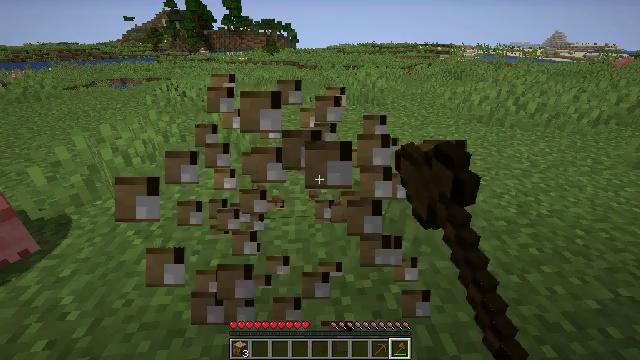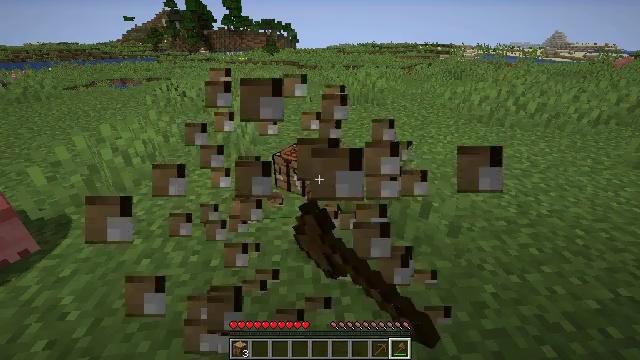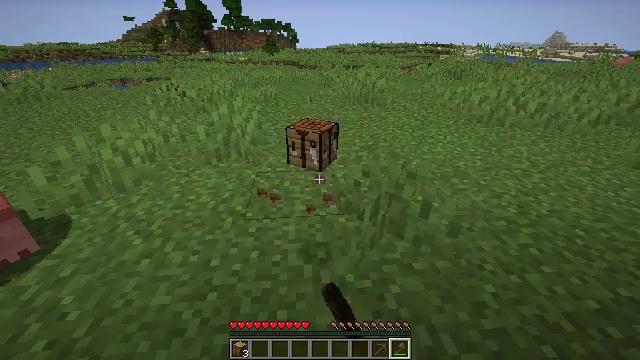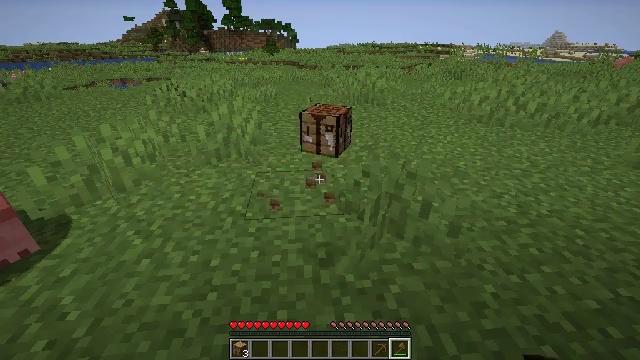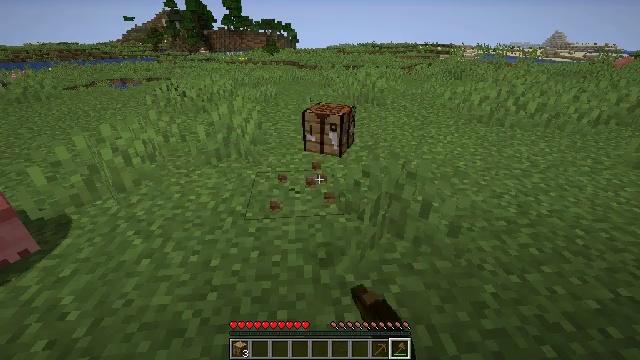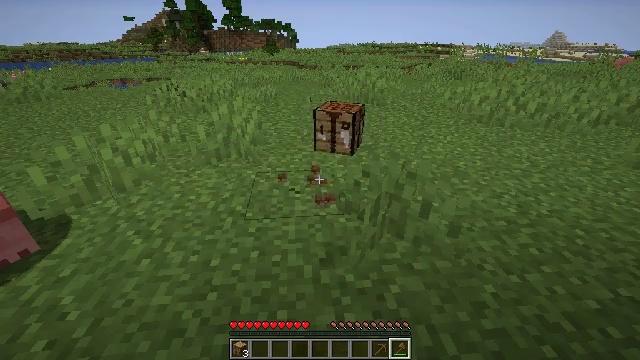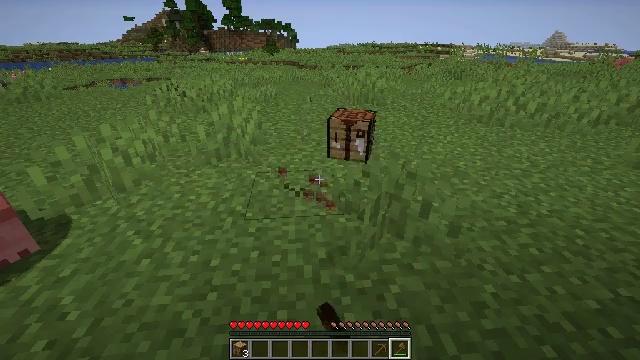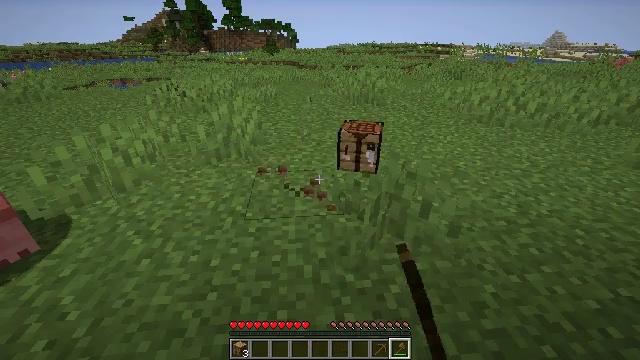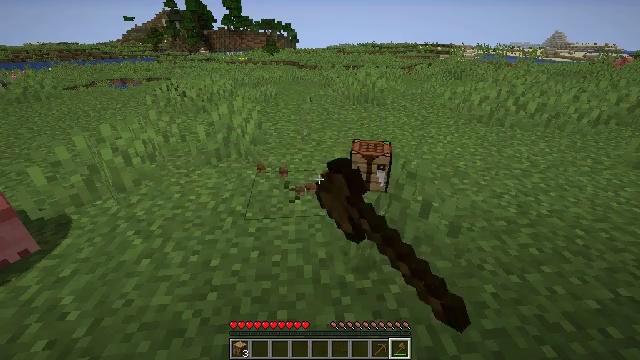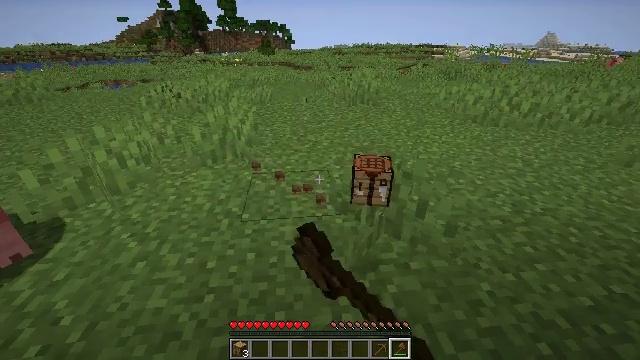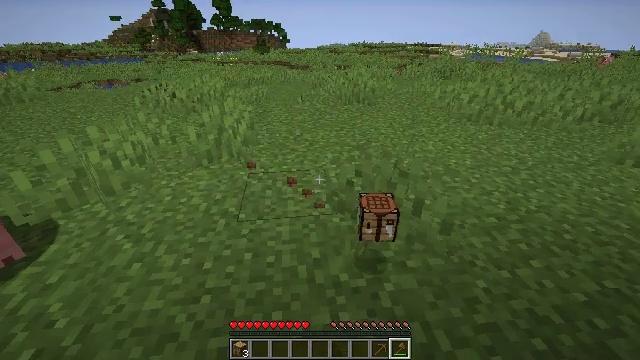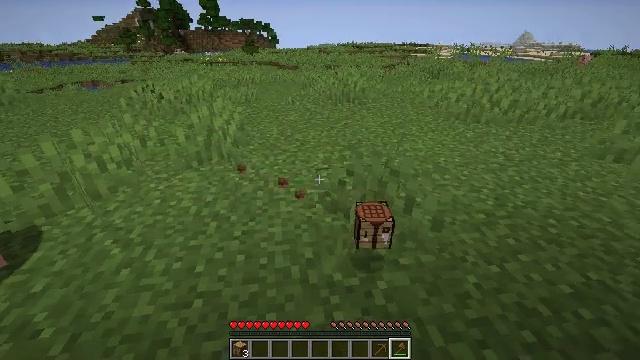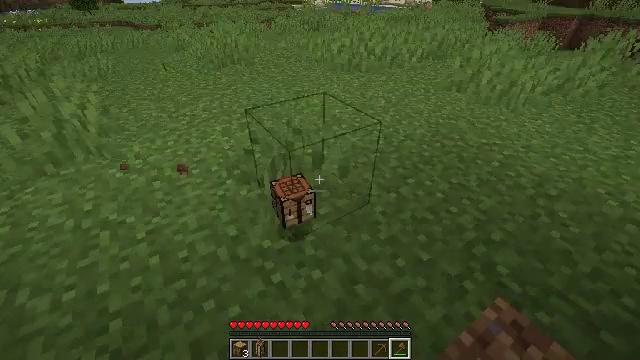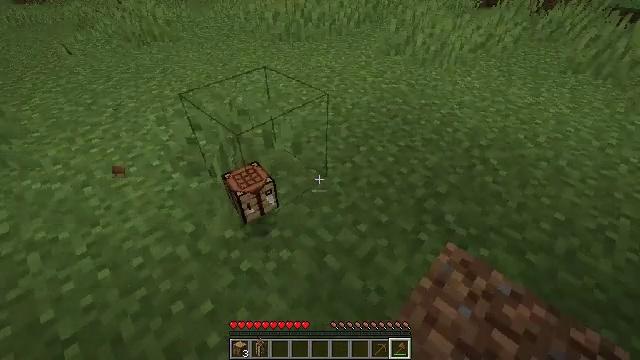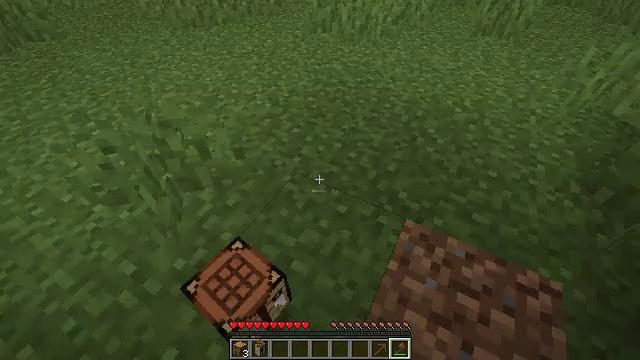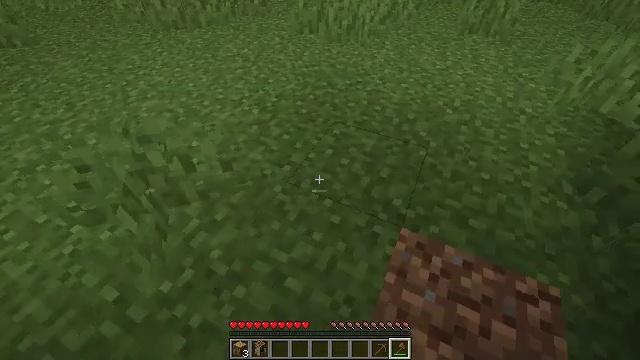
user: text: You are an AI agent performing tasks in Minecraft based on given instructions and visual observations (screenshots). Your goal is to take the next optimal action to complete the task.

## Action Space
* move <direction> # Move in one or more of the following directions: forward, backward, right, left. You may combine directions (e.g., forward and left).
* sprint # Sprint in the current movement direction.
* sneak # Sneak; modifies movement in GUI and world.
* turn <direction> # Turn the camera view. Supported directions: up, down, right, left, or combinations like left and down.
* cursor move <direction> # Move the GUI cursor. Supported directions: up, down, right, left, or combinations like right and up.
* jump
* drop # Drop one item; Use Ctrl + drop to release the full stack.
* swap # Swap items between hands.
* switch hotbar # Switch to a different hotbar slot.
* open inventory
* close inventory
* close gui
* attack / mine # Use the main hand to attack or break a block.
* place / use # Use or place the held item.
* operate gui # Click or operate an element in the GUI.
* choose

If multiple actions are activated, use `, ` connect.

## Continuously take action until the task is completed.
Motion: motion action
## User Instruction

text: Mine planks.
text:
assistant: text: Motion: attack / mine
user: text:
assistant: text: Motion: attack / mine
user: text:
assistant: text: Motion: attack / mine
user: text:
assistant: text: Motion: attack / mine
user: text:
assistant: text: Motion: attack / mine
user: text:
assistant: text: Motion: attack / mine
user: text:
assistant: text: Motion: attack / mine
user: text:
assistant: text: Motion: attack / mine
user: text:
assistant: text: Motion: no_op
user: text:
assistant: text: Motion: no_op
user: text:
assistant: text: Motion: turn right
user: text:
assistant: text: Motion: turn right and down
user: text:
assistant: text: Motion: move forward, turn right and down
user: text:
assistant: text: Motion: move forward, turn right and down
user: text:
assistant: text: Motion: move forward, turn right
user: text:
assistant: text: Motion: move forward
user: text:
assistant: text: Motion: move forward
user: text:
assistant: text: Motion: no_op
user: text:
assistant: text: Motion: no_op
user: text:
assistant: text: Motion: no_op
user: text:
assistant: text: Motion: turn right and up
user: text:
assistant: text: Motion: turn right and up
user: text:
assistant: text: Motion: turn right and up
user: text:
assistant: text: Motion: turn right and up
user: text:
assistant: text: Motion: no_op
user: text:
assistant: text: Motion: no_op
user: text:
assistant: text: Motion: no_op
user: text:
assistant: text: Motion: no_op
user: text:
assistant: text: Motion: turn left and up
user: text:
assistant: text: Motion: turn left and down